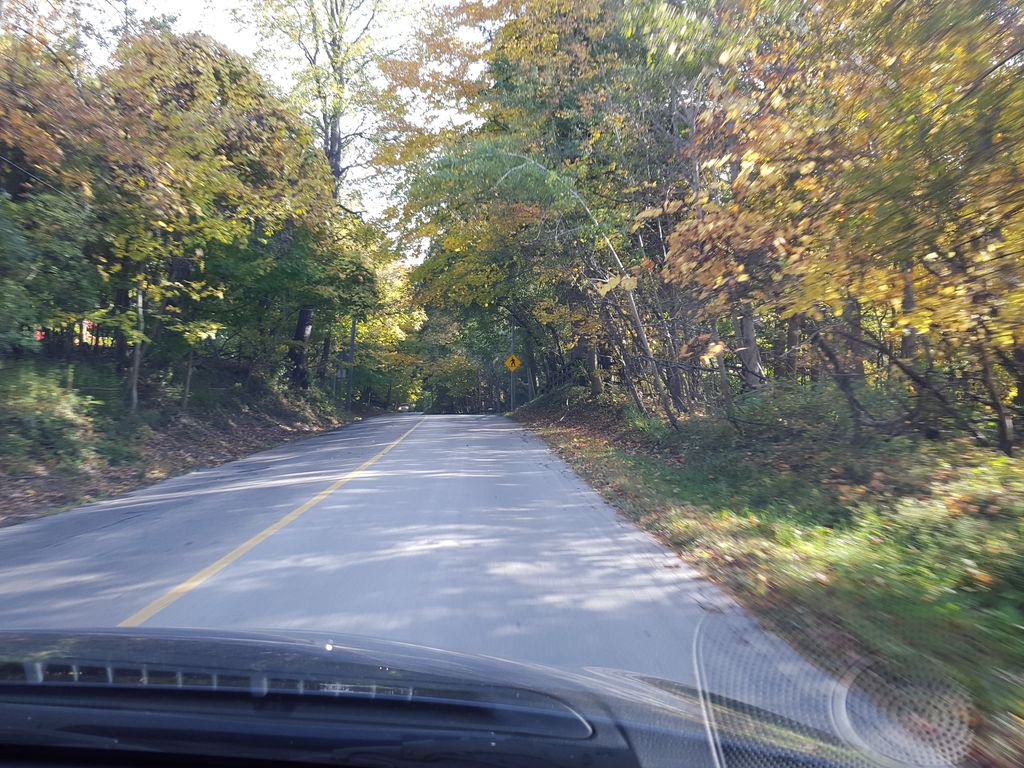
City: hamilton